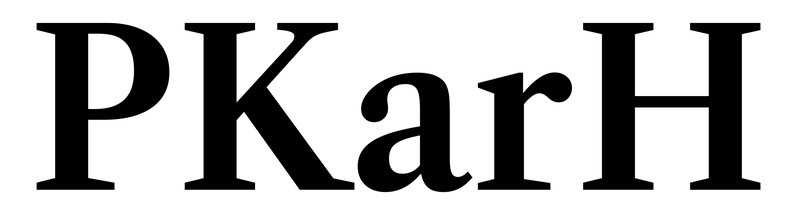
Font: LibreCaslonText_SemiBold